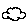
Label: cloud